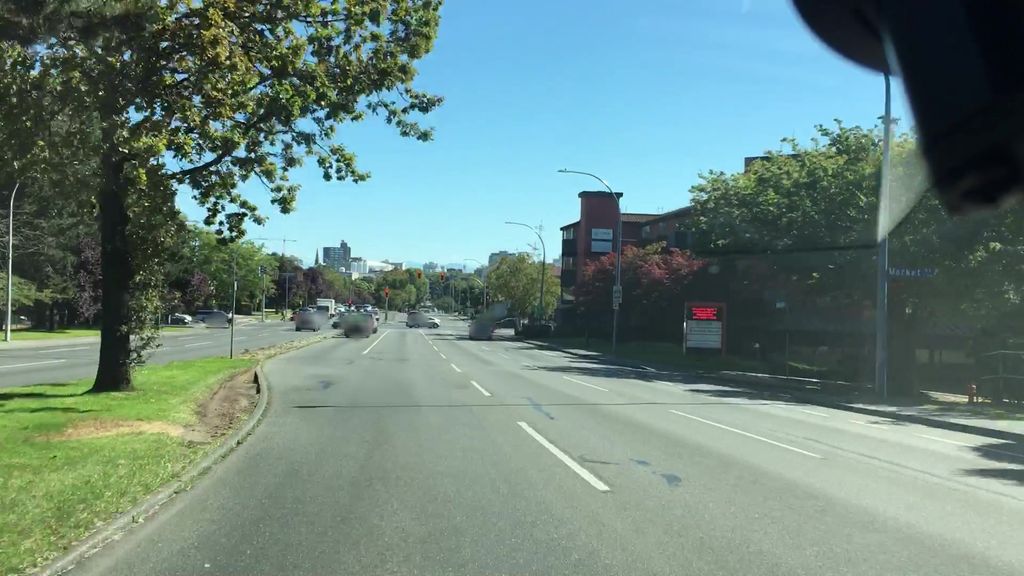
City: victoria